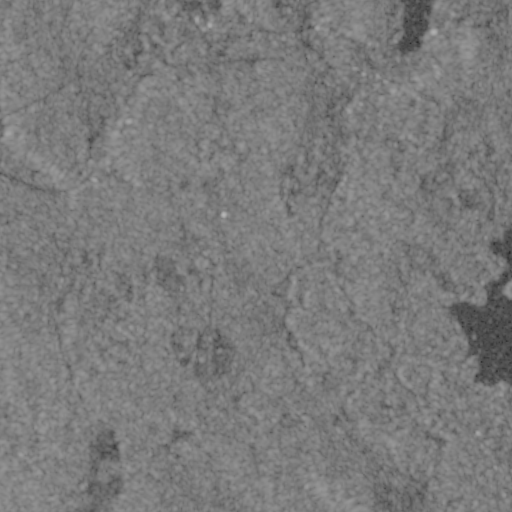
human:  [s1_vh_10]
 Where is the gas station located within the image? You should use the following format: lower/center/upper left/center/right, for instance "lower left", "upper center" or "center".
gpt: The gas station is located in the upper center of the image.
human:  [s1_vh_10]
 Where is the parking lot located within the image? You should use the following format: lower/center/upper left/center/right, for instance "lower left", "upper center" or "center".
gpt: The parking lot is located in the upper right of the image.
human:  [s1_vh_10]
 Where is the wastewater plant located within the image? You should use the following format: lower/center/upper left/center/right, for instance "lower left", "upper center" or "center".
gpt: The wastewater plant is located in the upper left of the image.
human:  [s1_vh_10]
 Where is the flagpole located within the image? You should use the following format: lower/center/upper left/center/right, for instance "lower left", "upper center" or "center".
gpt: The flagpole is located in the upper right of the image.
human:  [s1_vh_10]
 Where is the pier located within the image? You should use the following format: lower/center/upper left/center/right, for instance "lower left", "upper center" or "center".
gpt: The pier is located in the upper right of the image.
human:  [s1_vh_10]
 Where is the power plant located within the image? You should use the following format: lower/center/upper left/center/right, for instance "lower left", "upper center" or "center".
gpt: There is no power plant in the image.

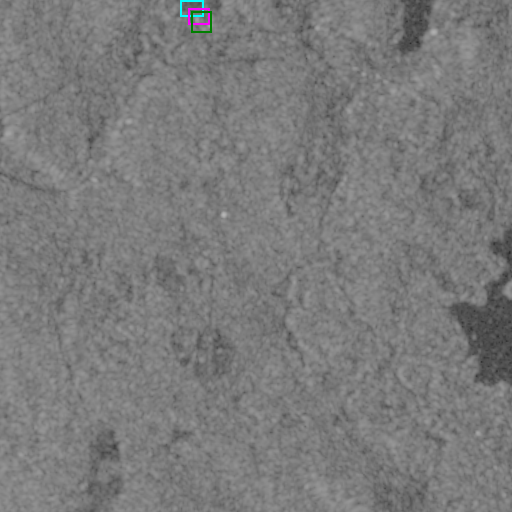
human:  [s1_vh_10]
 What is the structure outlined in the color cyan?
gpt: The structure outlined in cyan is a park.
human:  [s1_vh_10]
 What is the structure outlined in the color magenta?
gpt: The structure outlined in magenta is a parking lot.
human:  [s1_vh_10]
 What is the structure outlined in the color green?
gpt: The structure outlined in green is a building.
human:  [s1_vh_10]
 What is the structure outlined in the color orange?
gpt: There is no orange outline.